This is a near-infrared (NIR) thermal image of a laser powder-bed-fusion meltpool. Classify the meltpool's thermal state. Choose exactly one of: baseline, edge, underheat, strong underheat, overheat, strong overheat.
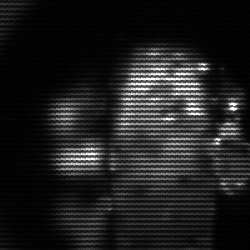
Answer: strong underheat